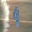
Label: 9